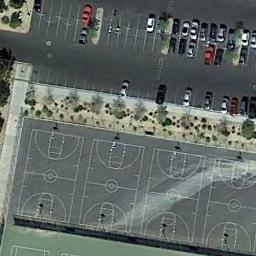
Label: basketball_court